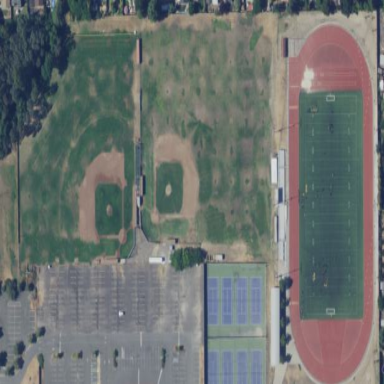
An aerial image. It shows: Baseball pitch for leisure and sports activities.